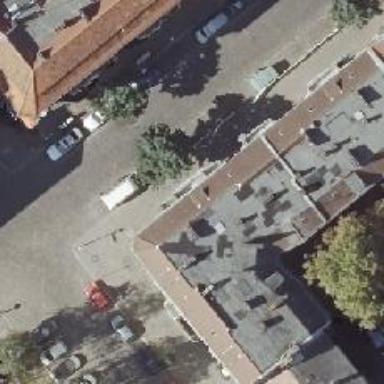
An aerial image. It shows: Café.